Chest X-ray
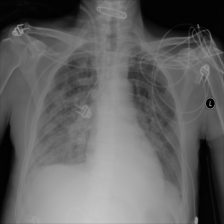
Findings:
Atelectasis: negative
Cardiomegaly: negative
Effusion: negative
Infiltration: negative
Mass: negative
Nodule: negative
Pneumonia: negative
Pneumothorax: negative
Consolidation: positive
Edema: negative
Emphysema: negative
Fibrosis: negative
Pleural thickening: negative
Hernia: negative